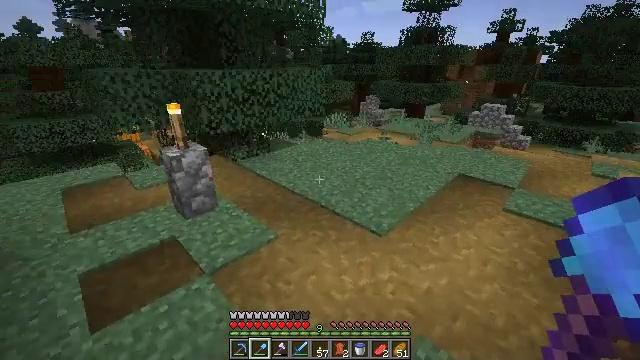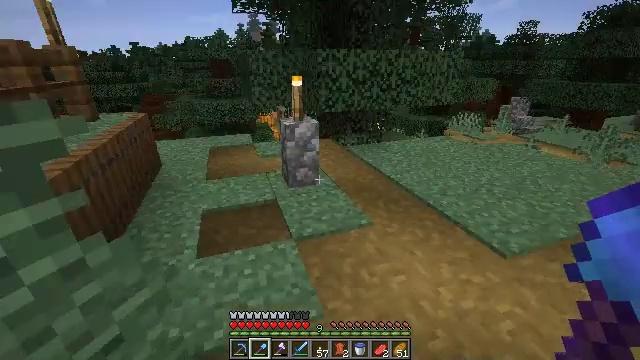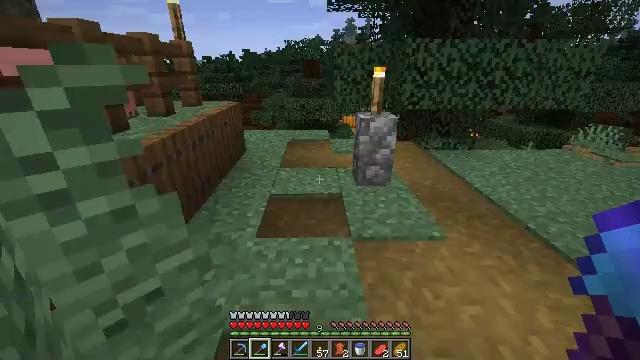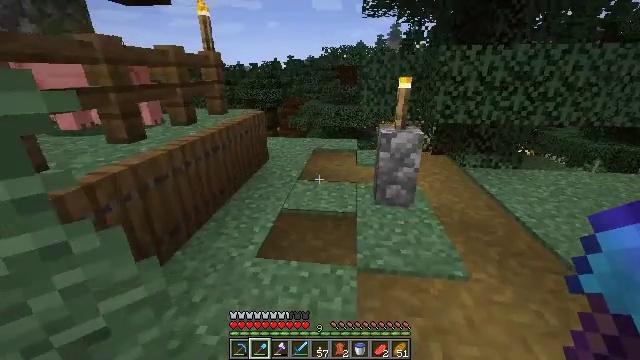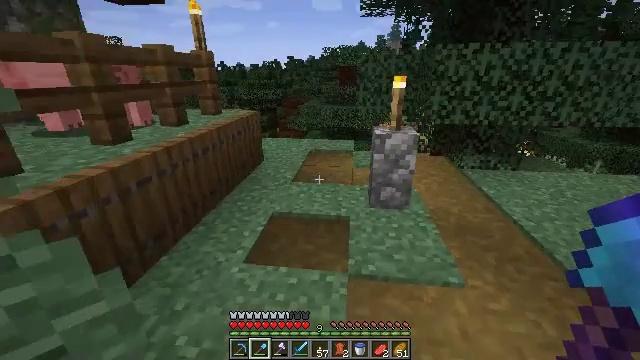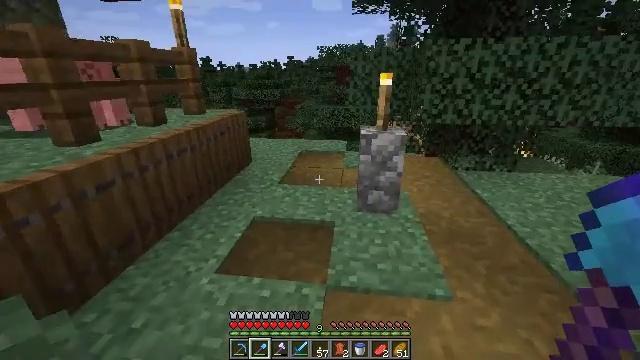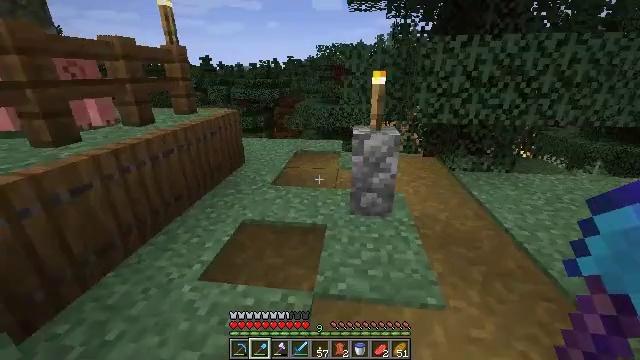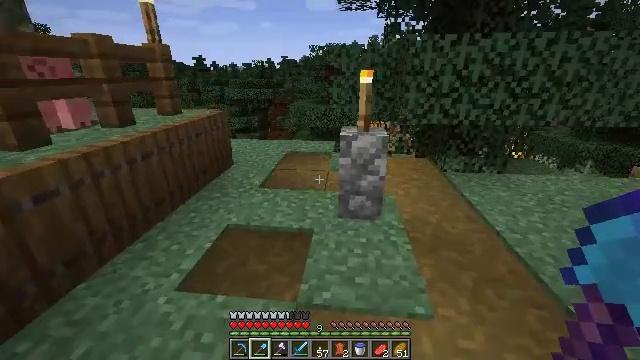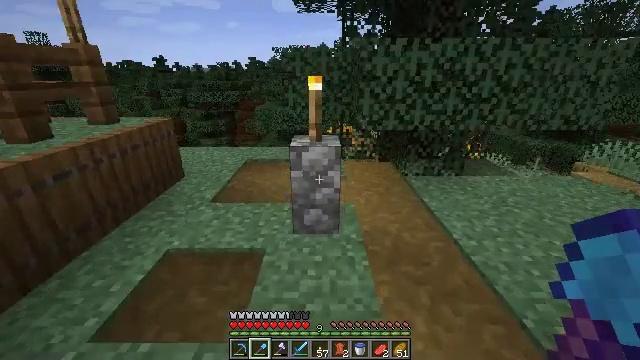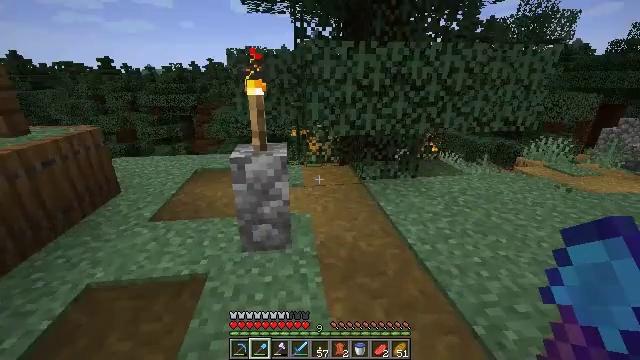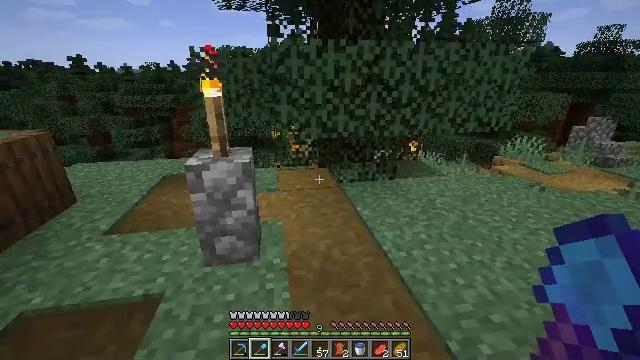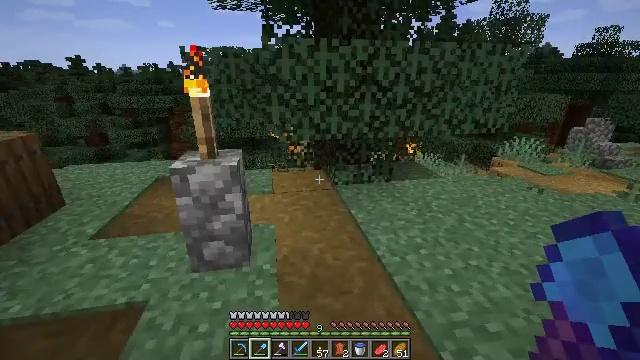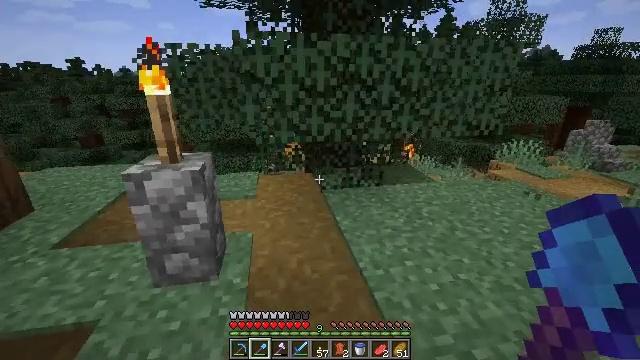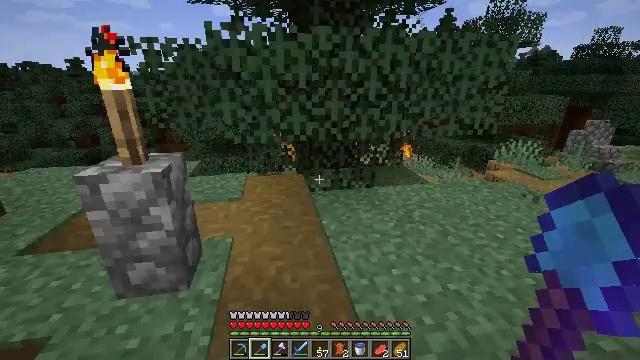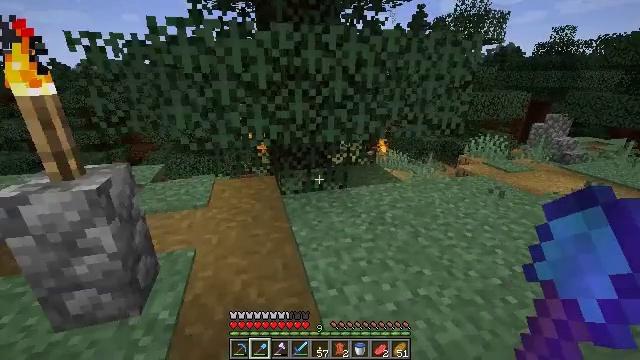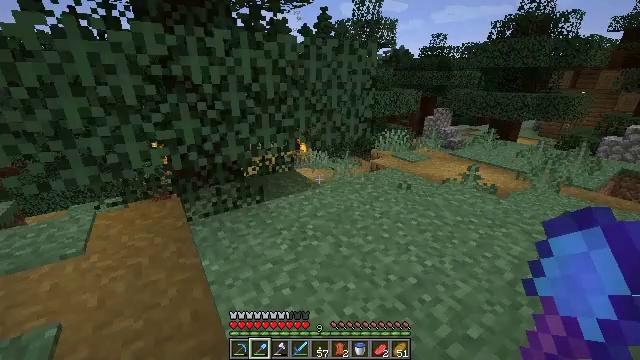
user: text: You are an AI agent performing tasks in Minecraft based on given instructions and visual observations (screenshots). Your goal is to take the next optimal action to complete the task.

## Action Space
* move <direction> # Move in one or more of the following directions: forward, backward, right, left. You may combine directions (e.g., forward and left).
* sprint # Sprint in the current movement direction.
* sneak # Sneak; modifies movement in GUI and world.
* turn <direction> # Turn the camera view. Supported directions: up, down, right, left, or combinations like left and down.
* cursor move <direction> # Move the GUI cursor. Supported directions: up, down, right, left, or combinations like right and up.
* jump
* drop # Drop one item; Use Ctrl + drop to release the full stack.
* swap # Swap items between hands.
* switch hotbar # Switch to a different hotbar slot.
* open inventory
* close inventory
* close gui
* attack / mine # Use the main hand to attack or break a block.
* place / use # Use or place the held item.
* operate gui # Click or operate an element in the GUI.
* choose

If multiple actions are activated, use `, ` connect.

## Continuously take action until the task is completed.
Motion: motion action
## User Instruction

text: Harvest sweet berries by mining the bush.
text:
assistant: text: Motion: move forward and move right, turn left
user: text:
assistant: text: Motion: move forward and move right, turn left
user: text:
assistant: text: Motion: move forward and move right, turn left and up
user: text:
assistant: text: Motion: move forward and move right
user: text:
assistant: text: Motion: move forward and move right
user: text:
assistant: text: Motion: move forward and move right
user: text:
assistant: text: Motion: move forward and move right, turn right
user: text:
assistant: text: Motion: move forward and move right, turn right
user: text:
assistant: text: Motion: move forward and move right, turn right
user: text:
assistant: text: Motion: move forward and move right, turn right
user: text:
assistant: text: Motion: move forward and move right
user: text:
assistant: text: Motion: move forward and move right
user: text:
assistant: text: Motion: move forward and move right
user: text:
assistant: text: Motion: move forward and move right, turn right
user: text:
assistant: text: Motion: move forward, turn right
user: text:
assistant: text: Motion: move forward, turn right
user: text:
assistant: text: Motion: move forward, turn right
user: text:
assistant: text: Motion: move forward, turn right, switch to hotbar 4
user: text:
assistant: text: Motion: move forward, turn right, switch to hotbar 4
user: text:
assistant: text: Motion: move forward, turn right, switch to hotbar 4
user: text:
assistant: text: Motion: move forward, turn right, switch to hotbar 4
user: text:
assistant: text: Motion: move forward, turn right
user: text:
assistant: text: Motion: move forward, turn right
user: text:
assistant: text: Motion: move forward and move left, turn right
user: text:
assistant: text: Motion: move forward and move left, turn right
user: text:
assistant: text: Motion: move forward and move left, turn right
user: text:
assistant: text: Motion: move forward and move left, turn right
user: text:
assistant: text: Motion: move forward and move left
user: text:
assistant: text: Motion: move forward and move left
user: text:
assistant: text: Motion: move forward and move left